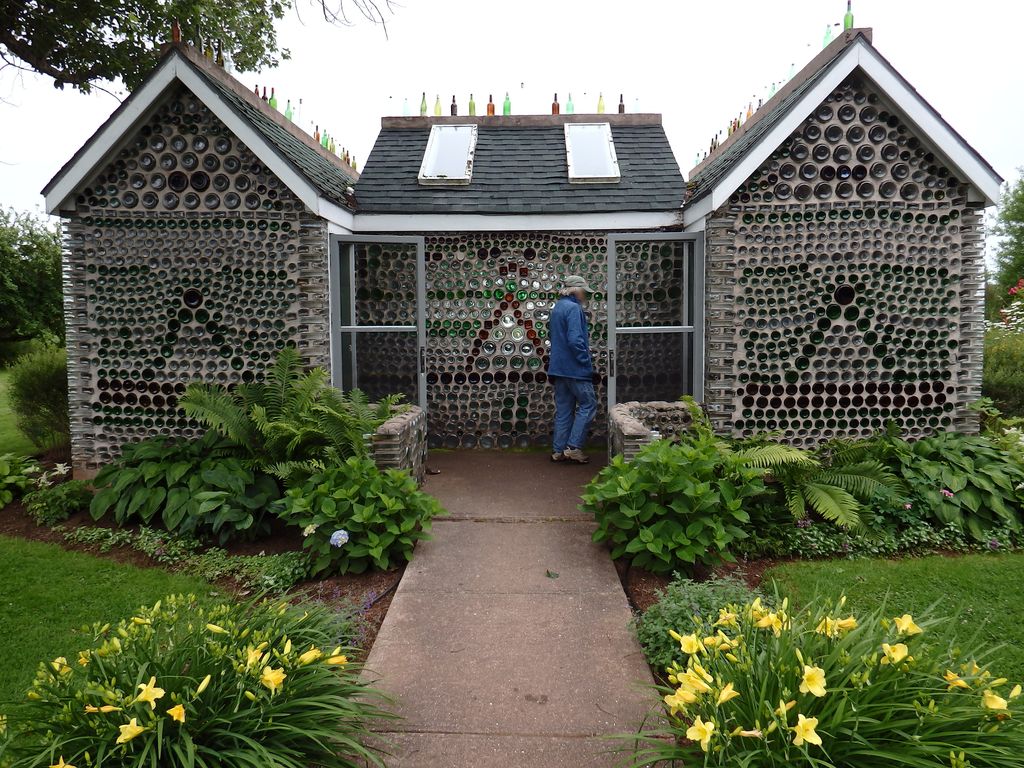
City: charlottetown